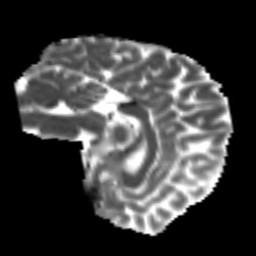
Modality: MD
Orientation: sagittal
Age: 27
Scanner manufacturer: siemens
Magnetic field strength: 3 T
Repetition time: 4.52 s
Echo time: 0.084 s